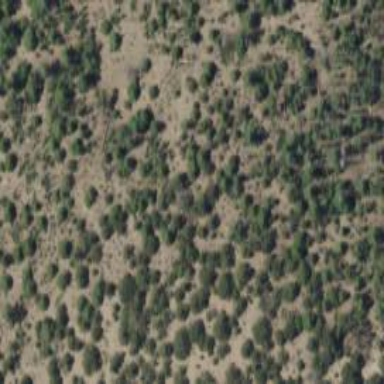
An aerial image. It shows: Patch of scrub vegetation.